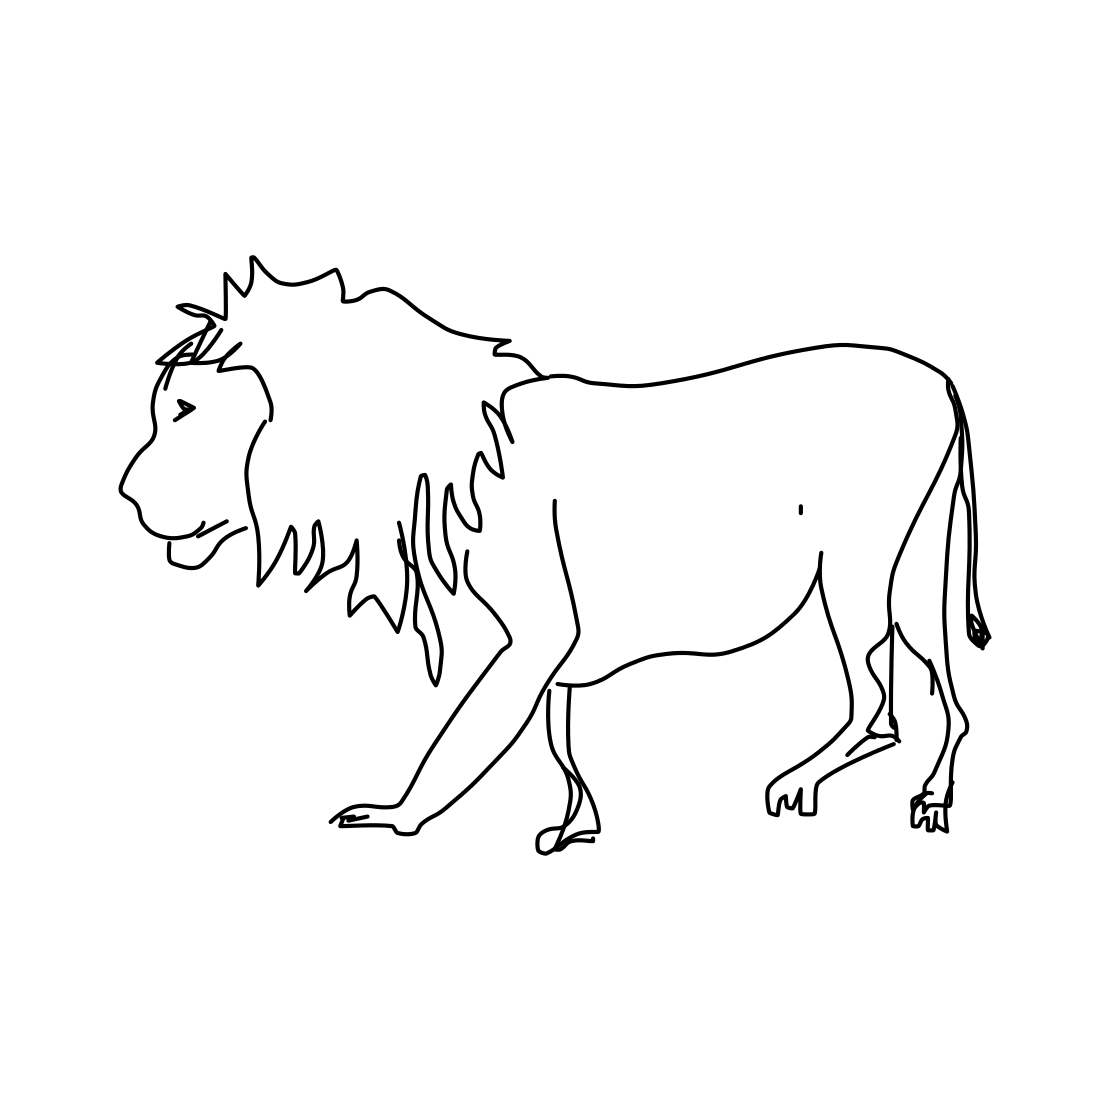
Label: lion